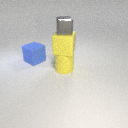
large yellow rubber cylinder below small gray metal cube